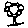
Label: flower